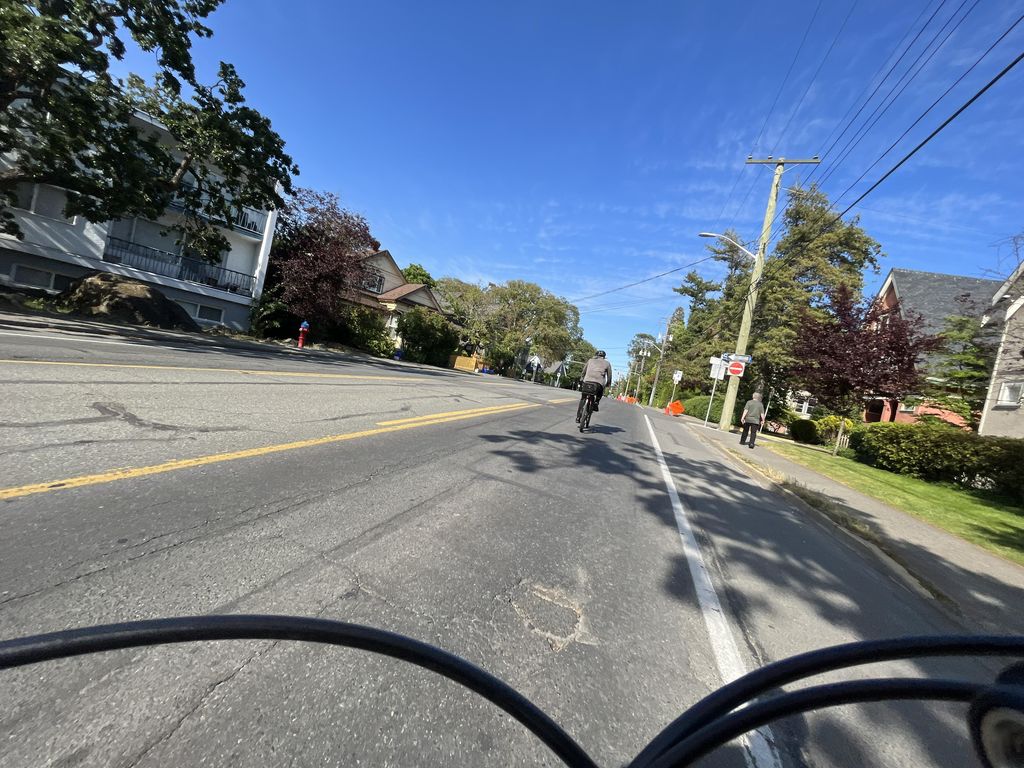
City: victoria